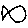
Label: fish